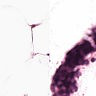
Metastatic tissue present: no